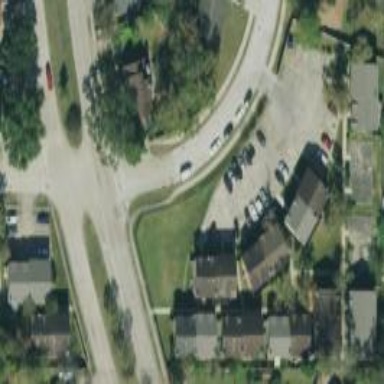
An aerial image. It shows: Condominium within residential area.